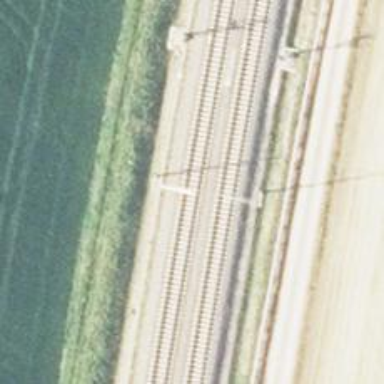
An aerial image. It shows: Milestone along the railway track with catenary mast.